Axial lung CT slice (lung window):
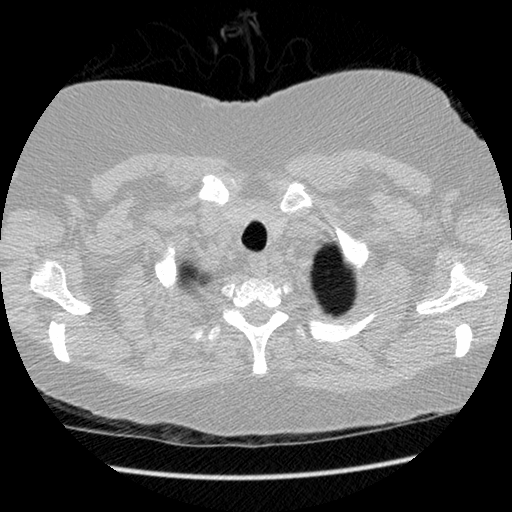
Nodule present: no